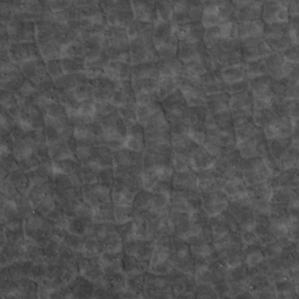
Label: non_frost